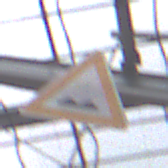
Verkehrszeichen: UnebeneFahrbahn
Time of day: Midday
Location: Roofed (Special)
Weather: Overcast
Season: NotSpecified
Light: Natural